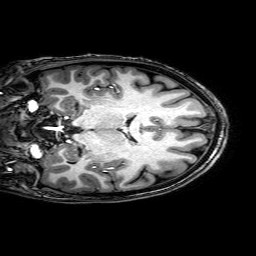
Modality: T1w
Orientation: coronal